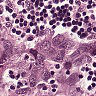
Metastatic tissue present: yes